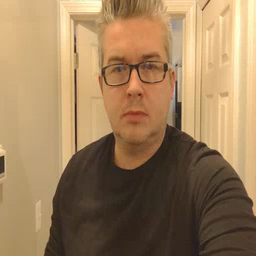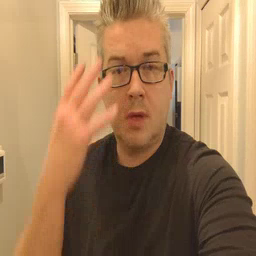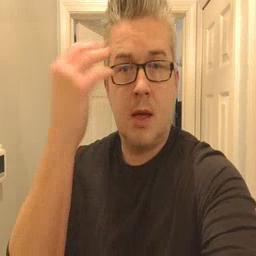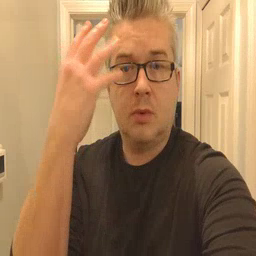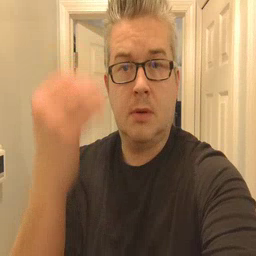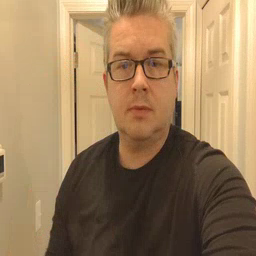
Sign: outside